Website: walmart
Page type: cart
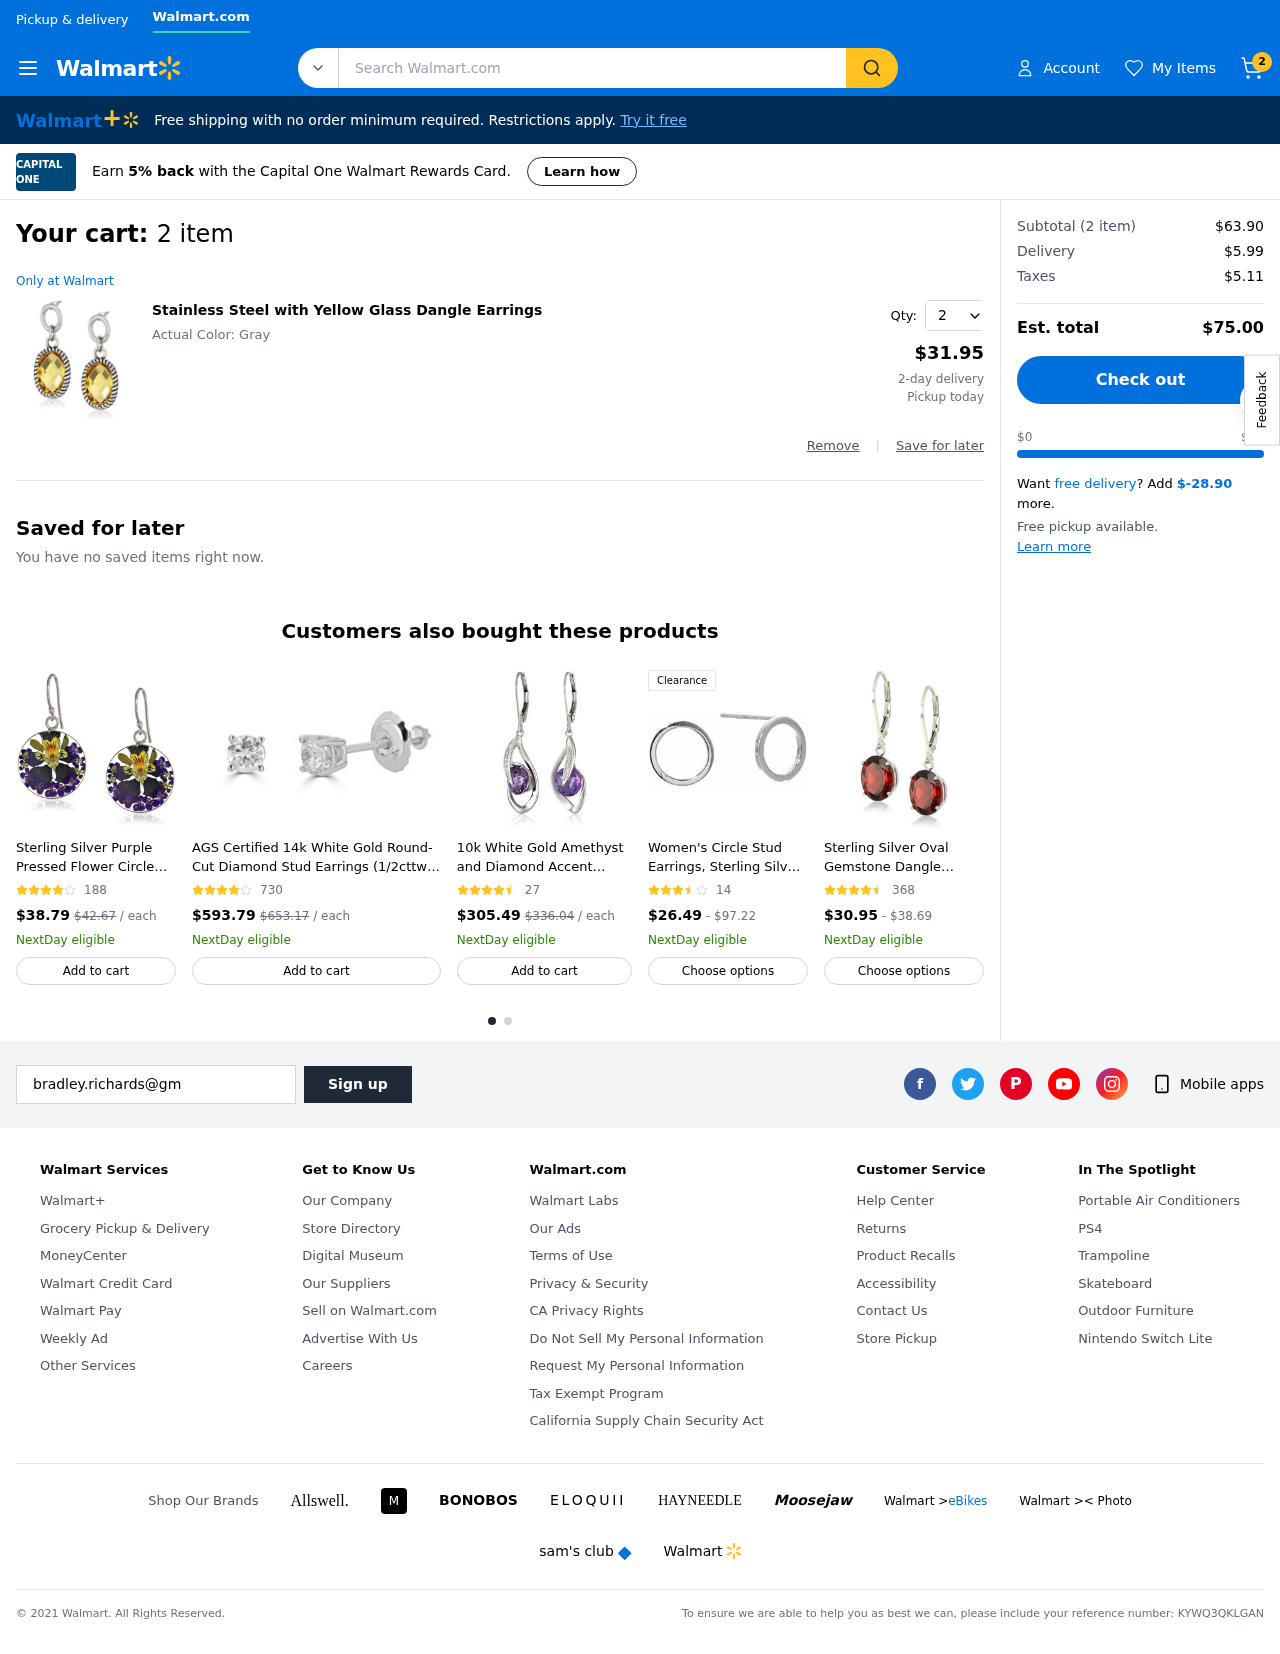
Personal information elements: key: PII_EMAIL
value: bradley.richards@gmail.com
Product elements: key: PRODUCT1_NAME
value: Stainless Steel with Yellow Glass Dangle Earrings
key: PRODUCT1_PRICE
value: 31.95
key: PRODUCT1_QUANTITY
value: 2
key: PRODUCT2_NAME
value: Sterling Silver Purple Pressed Flower Circle Drop Earrings
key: PRODUCT2_NUM_RATINGS
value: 188
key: PRODUCT2_PRICE
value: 38.79
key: PRODUCT3_NAME
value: AGS Certified 14k White Gold Round-Cut Diamond Stud Earrings (1/2cttw, K-L Color, I1-I2 Clarity)
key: PRODUCT3_NUM_RATINGS
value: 730
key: PRODUCT3_PRICE
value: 593.79
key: PRODUCT4_NAME
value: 10k White Gold Amethyst and Diamond Accent Flame Drop Earrings
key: PRODUCT4_NUM_RATINGS
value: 27
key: PRODUCT4_PRICE
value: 305.49
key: PRODUCT5_NAME
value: Women's Circle Stud Earrings, Sterling Silver, One Size
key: PRODUCT5_NUM_RATINGS
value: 14
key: PRODUCT5_PRICE
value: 26.49
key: PRODUCT6_NAME
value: Sterling Silver Oval Gemstone Dangle Earrings
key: PRODUCT6_NUM_RATINGS
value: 368
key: PRODUCT6_PRICE
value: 30.95
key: PRODUCT2_ORIGINAL_PRICE
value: $42.67
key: PRODUCT3_ORIGINAL_PRICE
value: $653.17
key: PRODUCT4_ORIGINAL_PRICE
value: $336.04
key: PRODUCT5_PRICE_MAX
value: $97.22
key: PRODUCT6_PRICE_MAX
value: $38.69
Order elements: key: ORDER_NUM_ITEMS
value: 2
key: ORDER_NUM_ITEMS
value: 2 item
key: ORDER_SUBTOTAL
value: $63.90
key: ORDER_SHIPPING_COST
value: $5.99
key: ORDER_TAX
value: $5.11
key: ORDER_TOTAL
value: $75.00
Search elements: key: HEADER_SEARCH
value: Search Walmart.com